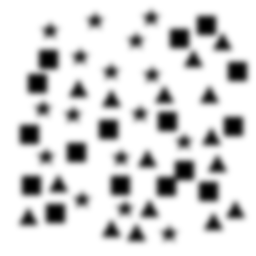
Squares: 16
Triangles: 16
Stars: 16
Total shapes: 48